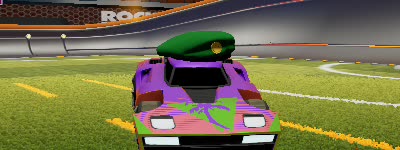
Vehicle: breakout